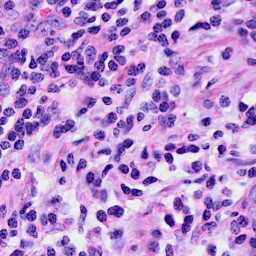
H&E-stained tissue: Cervix